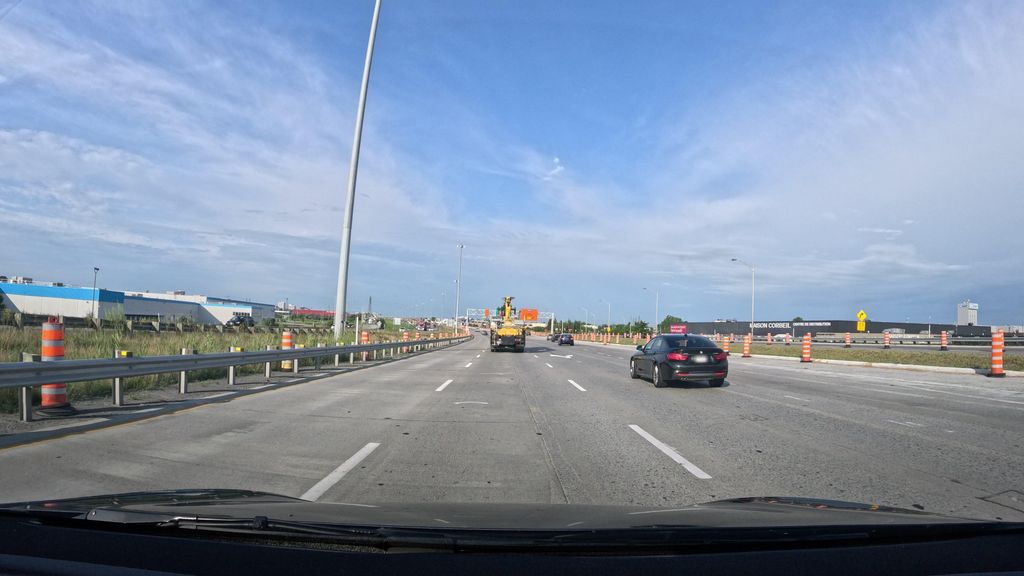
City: montreal